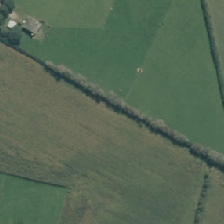
Land cover: shortrotation_cropland